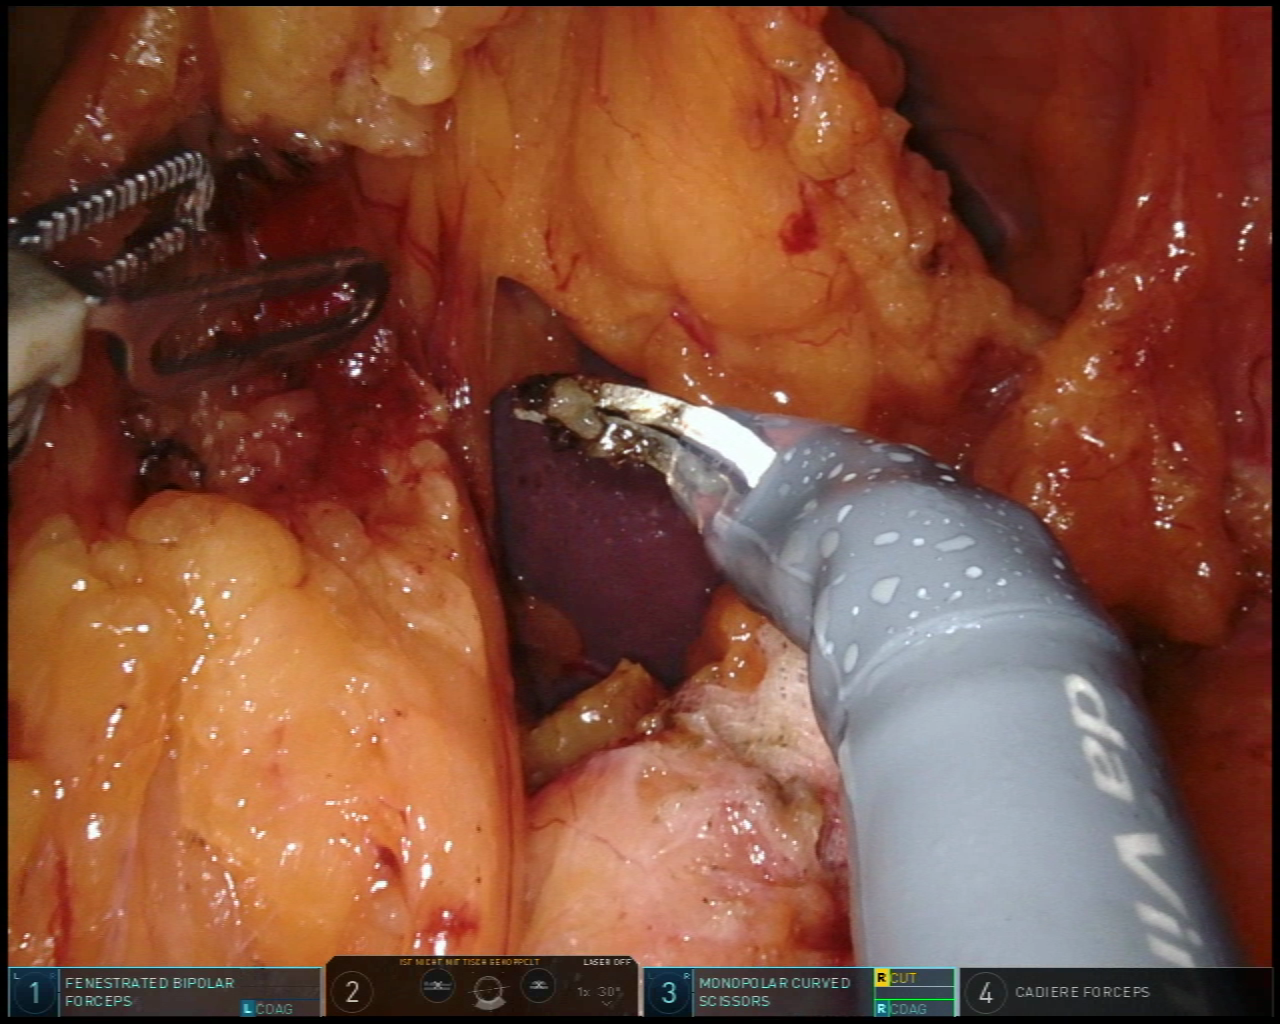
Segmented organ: spleen
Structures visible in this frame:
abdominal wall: yes
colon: no
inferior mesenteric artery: no
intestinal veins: no
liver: no
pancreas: no
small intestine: no
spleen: yes
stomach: no
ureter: no
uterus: no
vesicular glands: no